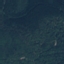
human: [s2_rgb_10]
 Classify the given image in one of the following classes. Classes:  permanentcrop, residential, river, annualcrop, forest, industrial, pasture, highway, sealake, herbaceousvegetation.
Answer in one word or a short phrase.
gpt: Forest